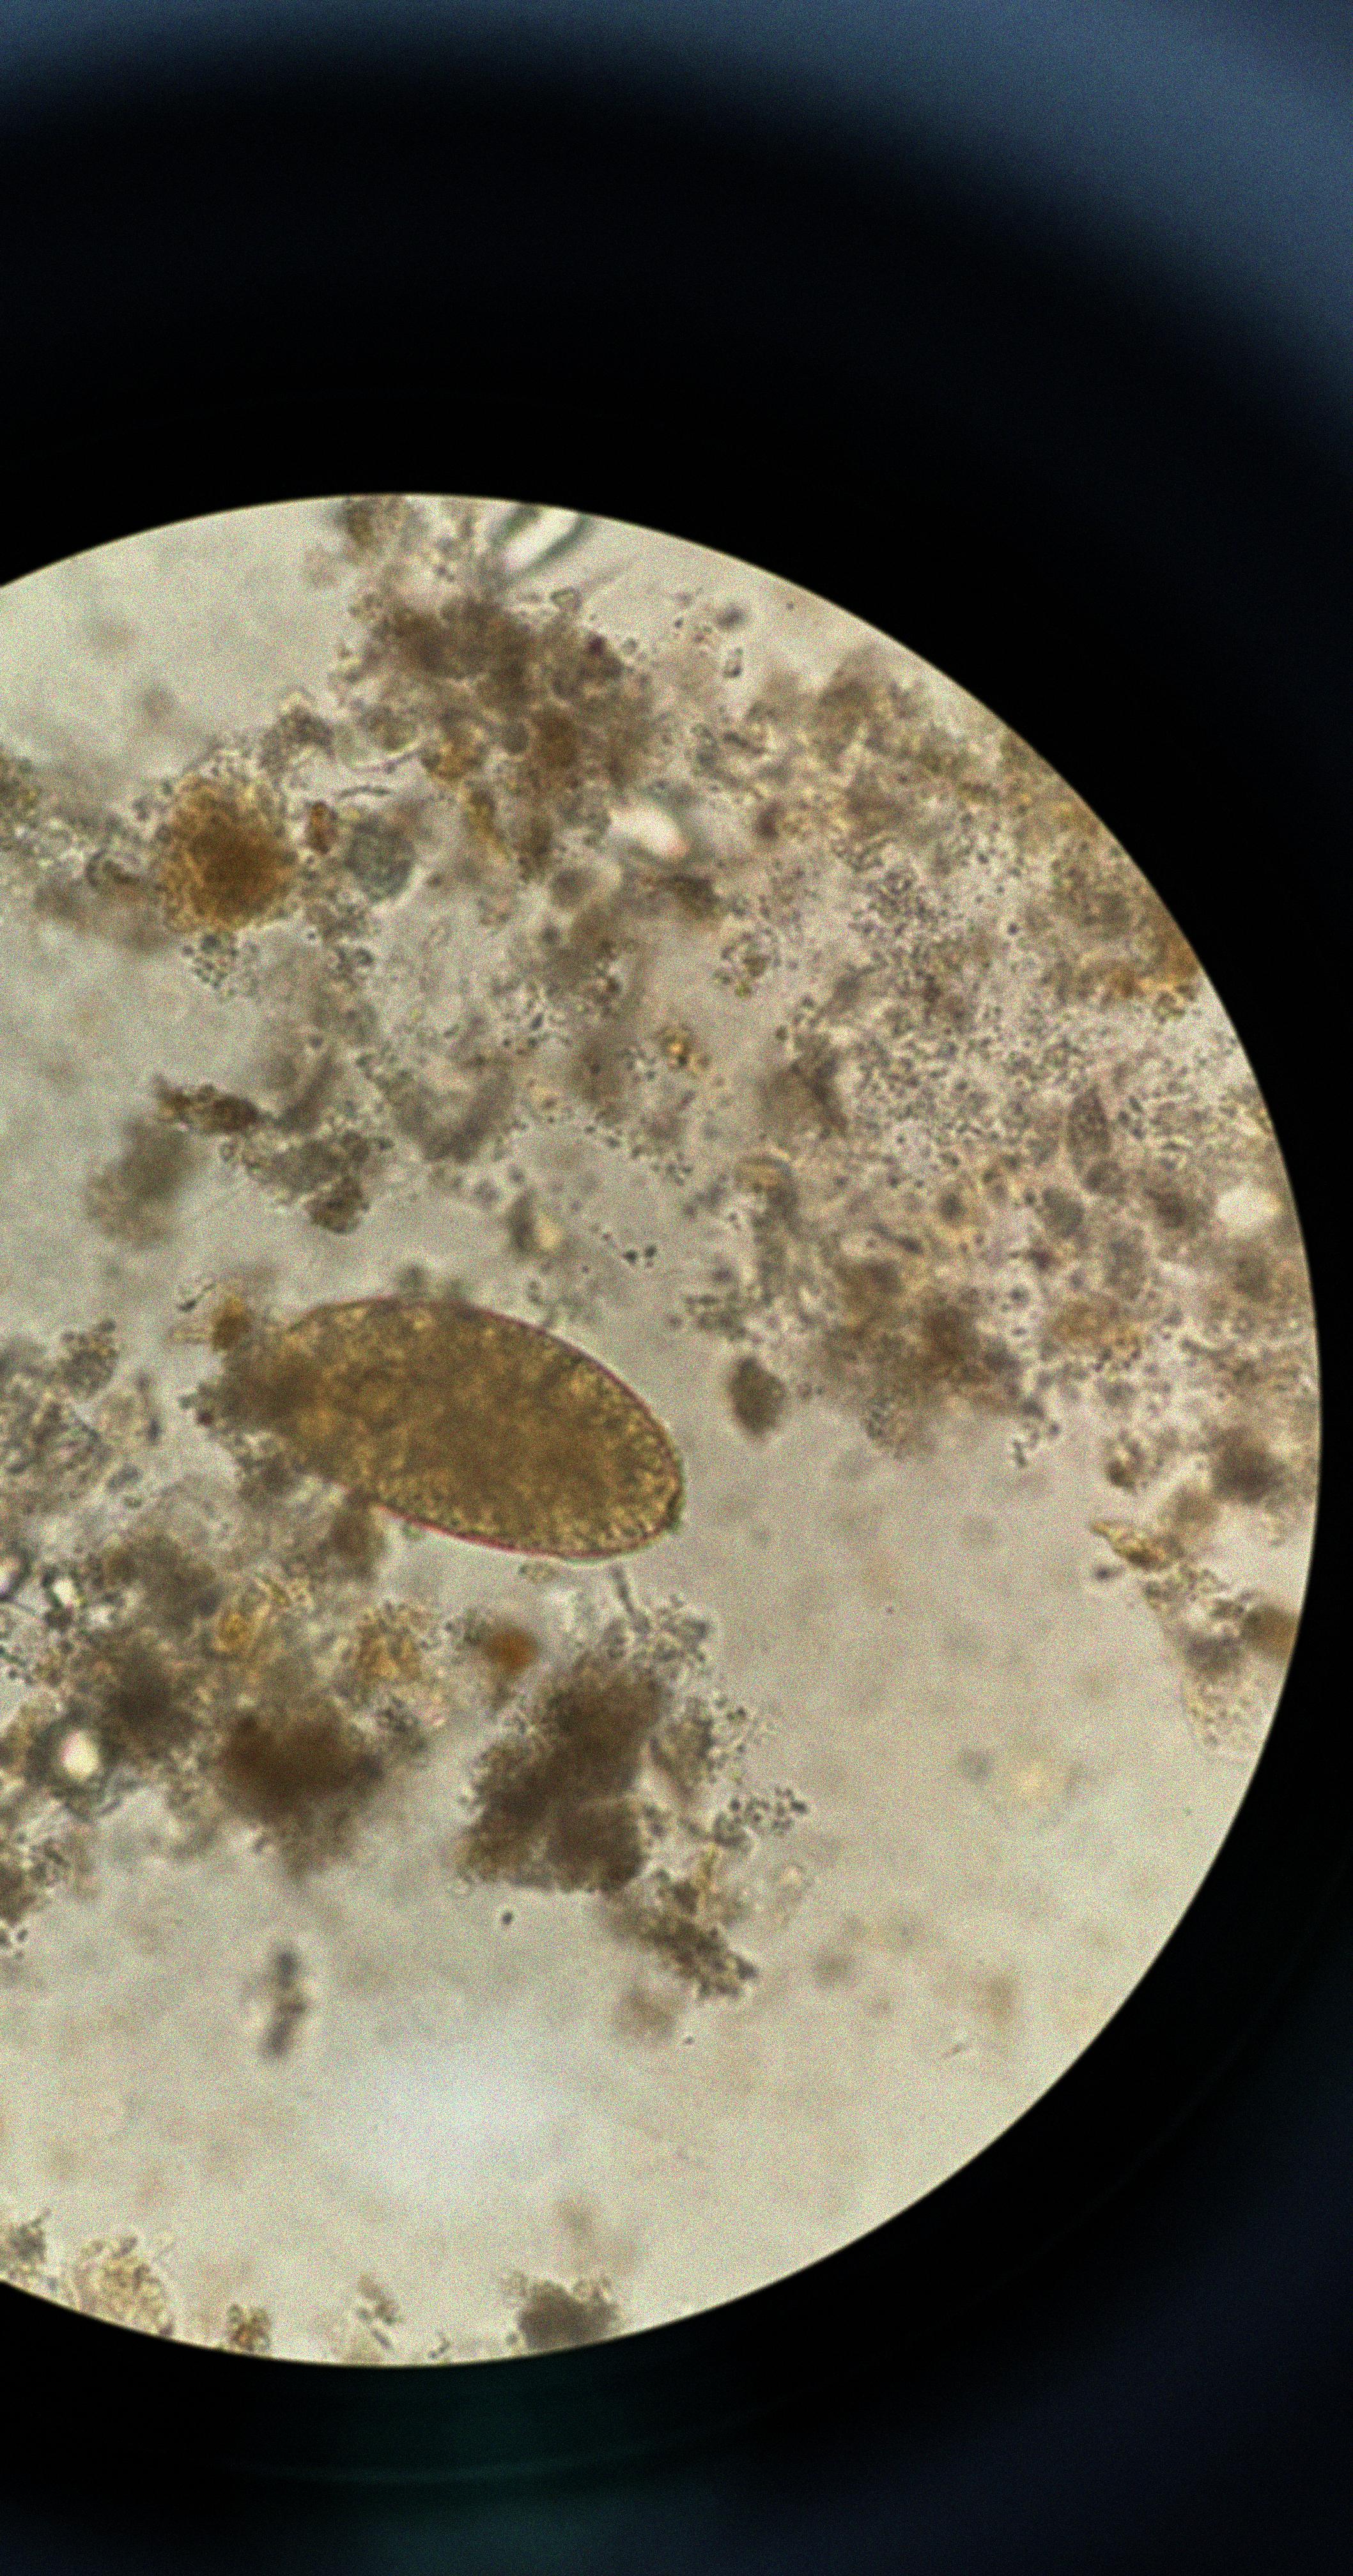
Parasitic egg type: Fasciolopsis buski